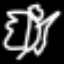
Label: angel